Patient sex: F
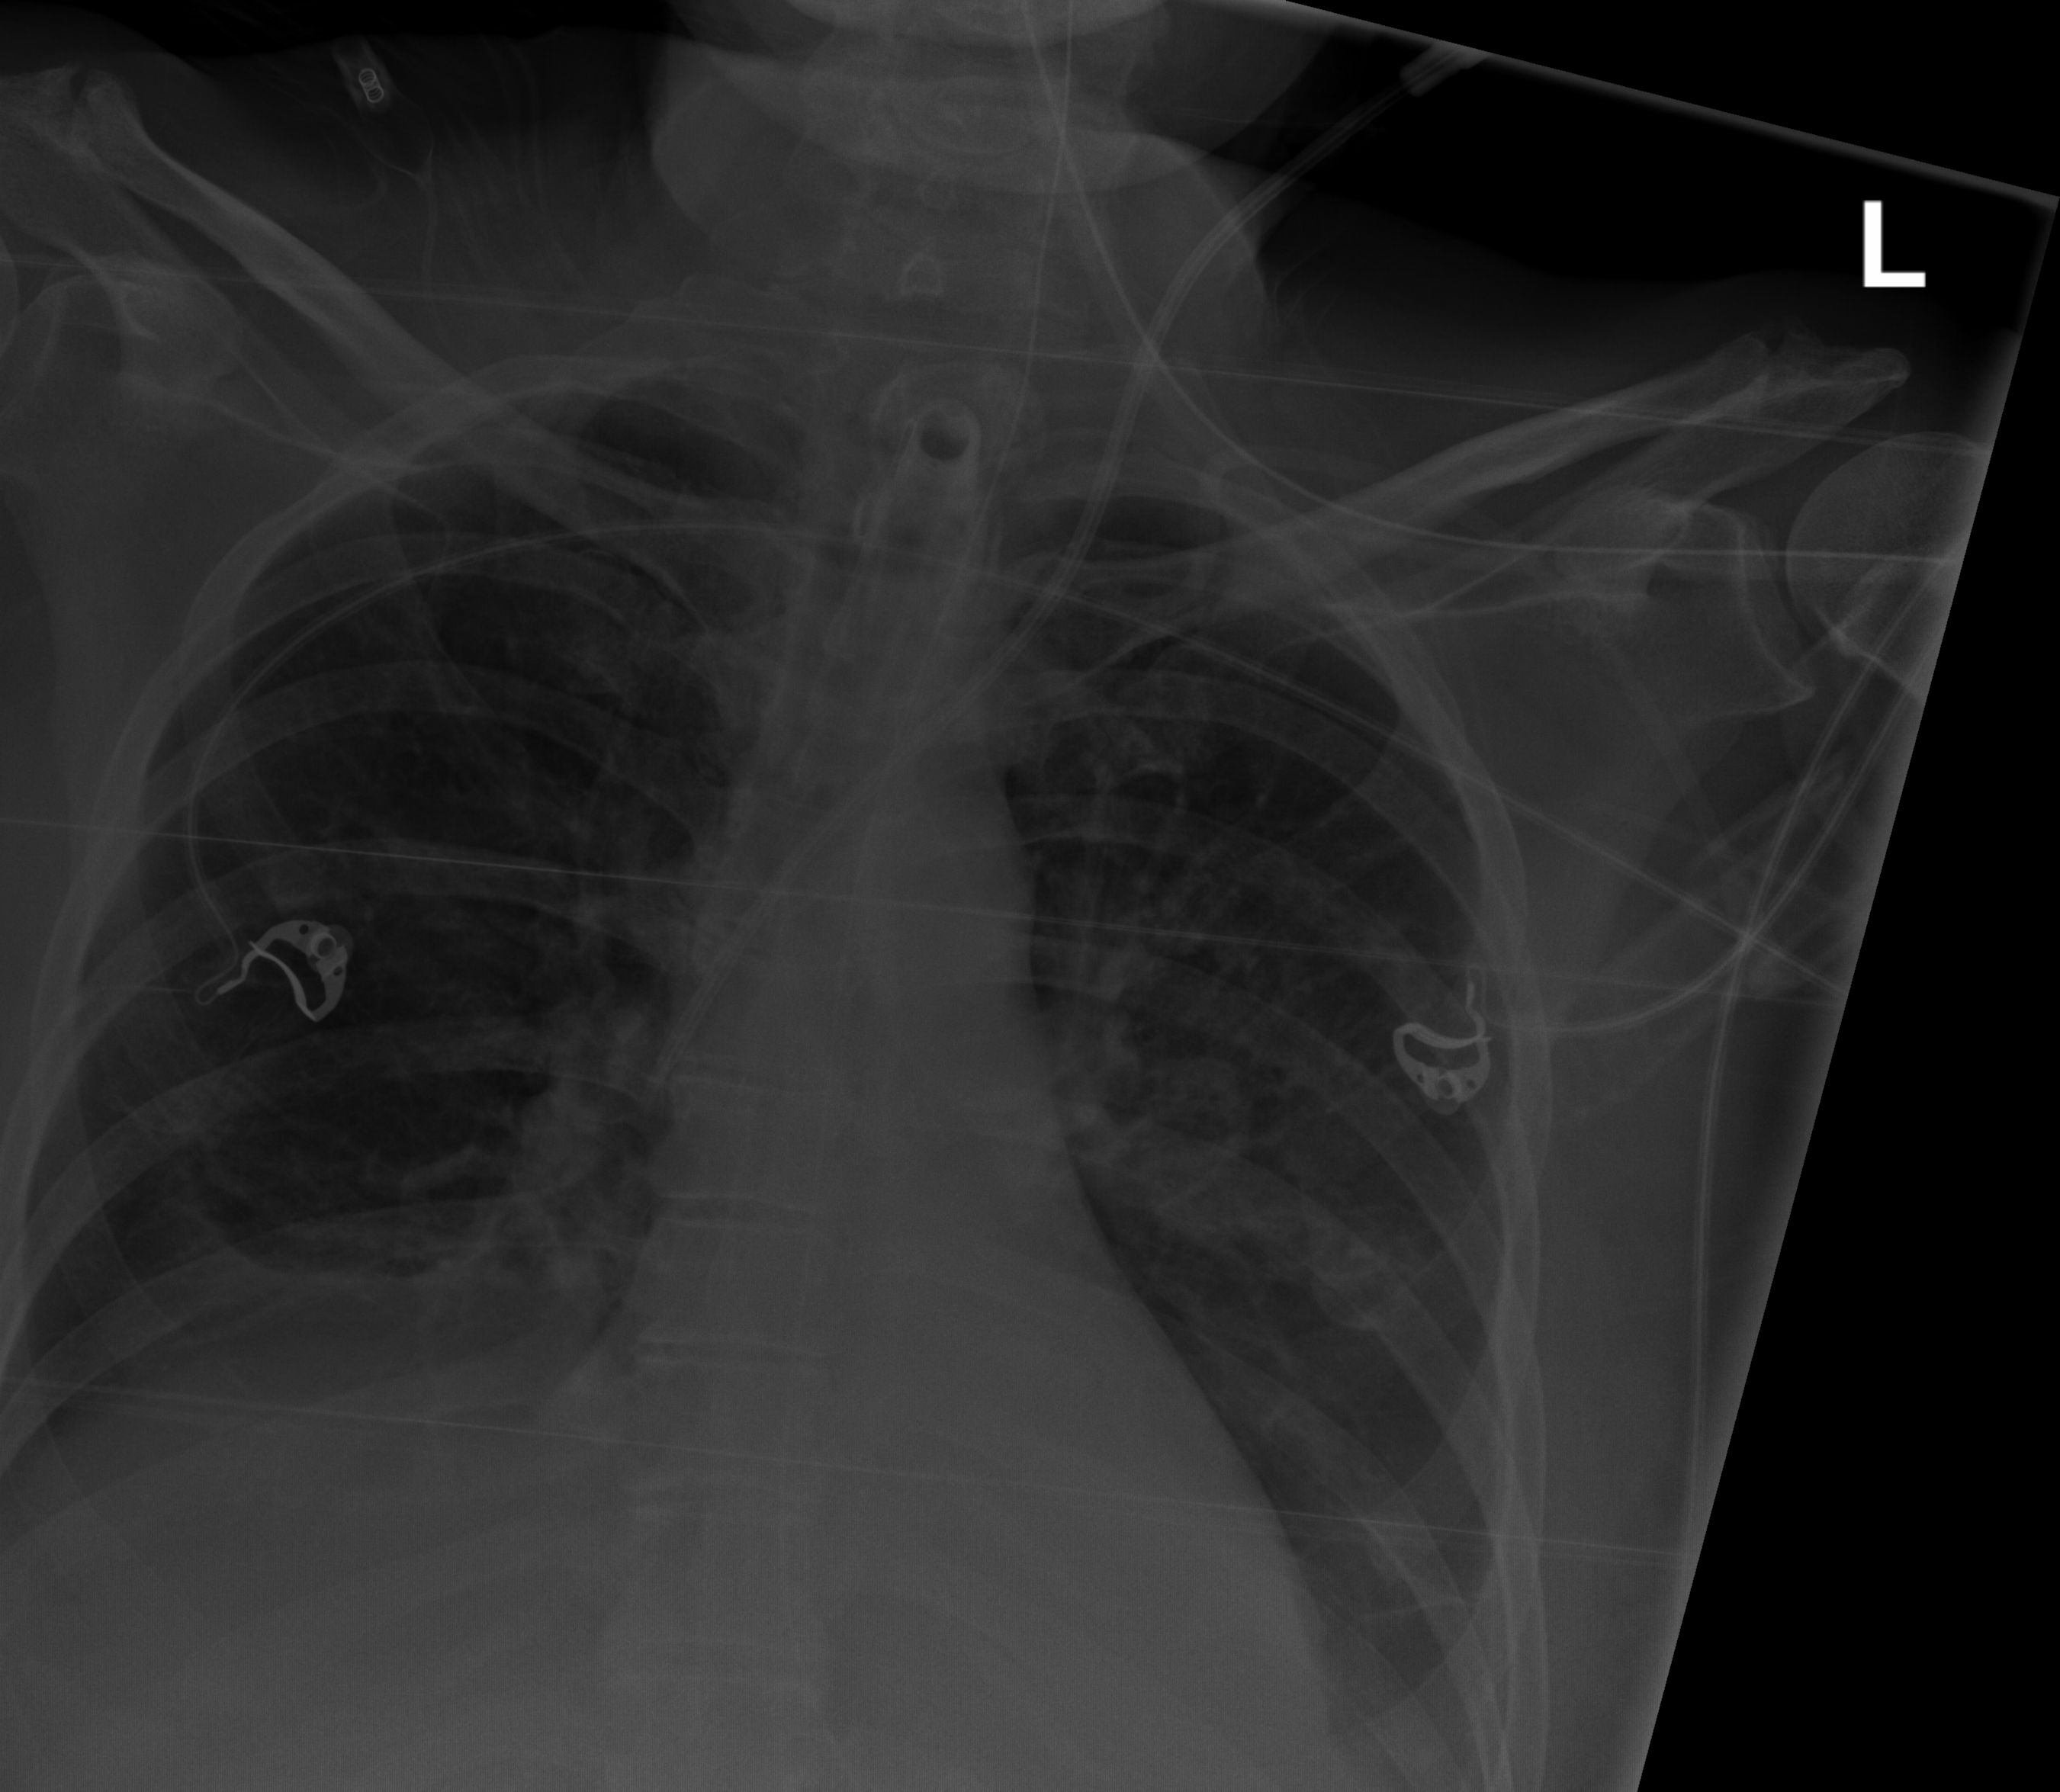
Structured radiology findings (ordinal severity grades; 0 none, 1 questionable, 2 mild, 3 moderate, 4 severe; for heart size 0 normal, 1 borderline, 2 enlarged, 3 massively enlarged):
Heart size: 0
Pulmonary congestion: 0
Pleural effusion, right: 2
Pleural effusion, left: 2
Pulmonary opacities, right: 0
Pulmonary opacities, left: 0
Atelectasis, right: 2
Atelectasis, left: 2